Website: lowes
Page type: billing-address
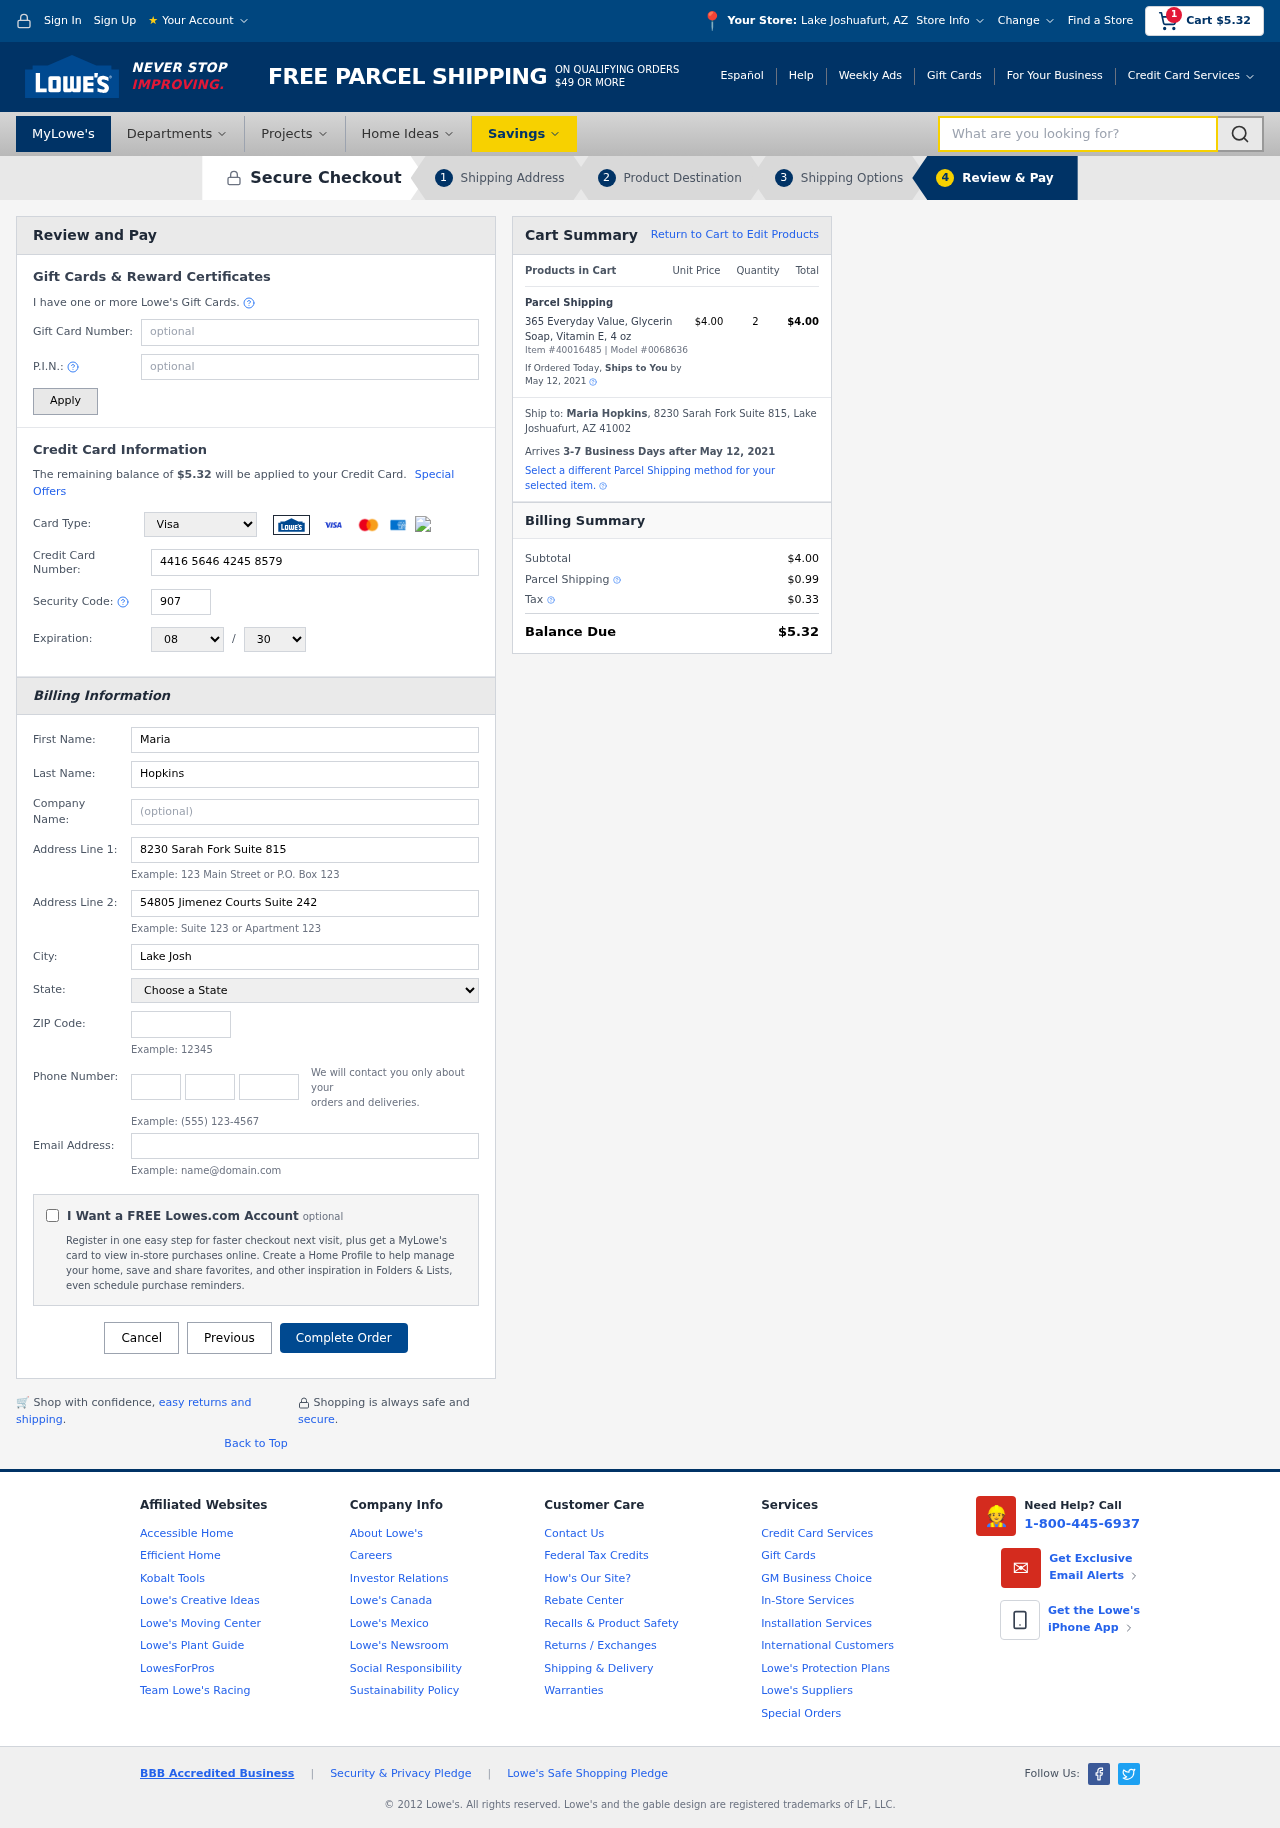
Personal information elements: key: PII_CARD_CVV
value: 907
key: PII_CARD_EXPIRY_MONTH
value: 08
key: PII_CARD_EXPIRY_YEAR
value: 30
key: PII_CARD_NUMBER
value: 4416 5646 4245 8579
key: PII_CARD_TYPE
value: Visa
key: PII_CITY
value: Lake Joshuafurt
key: PII_CITY_STATE
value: Lake Joshuafurt, AZ
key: PII_EMAIL
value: maria_hopkins@hotmail.com
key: PII_FIRSTNAME
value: Maria
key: PII_FULLNAME
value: Maria Hopkins
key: PII_LASTNAME
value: Hopkins
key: PII_PHONE_AREA
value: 358
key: PII_PHONE_PREFIX
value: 463
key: PII_PHONE_SUFFIX
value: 9952
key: PII_POSTCODE
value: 41002
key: PII_STATE
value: Arizona
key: PII_STREET
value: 8230 Sarah Fork Suite 815
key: PII_STREET2
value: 54805 Jimenez Courts Suite 242
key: PII_CITY_STATE_ZIP
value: Lake Joshuafurt, AZ 41002
Product elements: key: PRODUCT1_NAME
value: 365 Everyday Value, Glycerin Soap, Vitamin E, 4 oz
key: PRODUCT1_PRICE
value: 4
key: PRODUCT1_QUANTITY
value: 2
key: PRODUCT_ITEM_NUMBER
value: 40016485
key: PRODUCT_MODEL_NUMBER
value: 0068636
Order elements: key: ORDER_SUBTOTAL
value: $5.32
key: ORDER_TOTAL
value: $5.32
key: ORDER_SHIPPING_DATE
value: May 12, 2021
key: ORDER_SUBTOTAL
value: $4.00
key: ORDER_DELIVERY_DATE
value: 3-7 Business Days after May 12, 2021
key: ORDER_SHIPPING_DATE2
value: May 12, 2021
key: ORDER_SUBTOTAL2
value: $4.00
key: ORDER_SHIPPING_COST
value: $0.99
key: ORDER_TAX
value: $0.33
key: ORDER_TOTAL2
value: $5.32
Search elements: key: HEADER_SEARCH
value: What are you looking for?